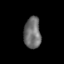
Tissue: skin
Cell type: Epithelial cells
Senescence score: 0.2617
Nuclear area (px): 516
Mean DAPI intensity: 111.39